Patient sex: M
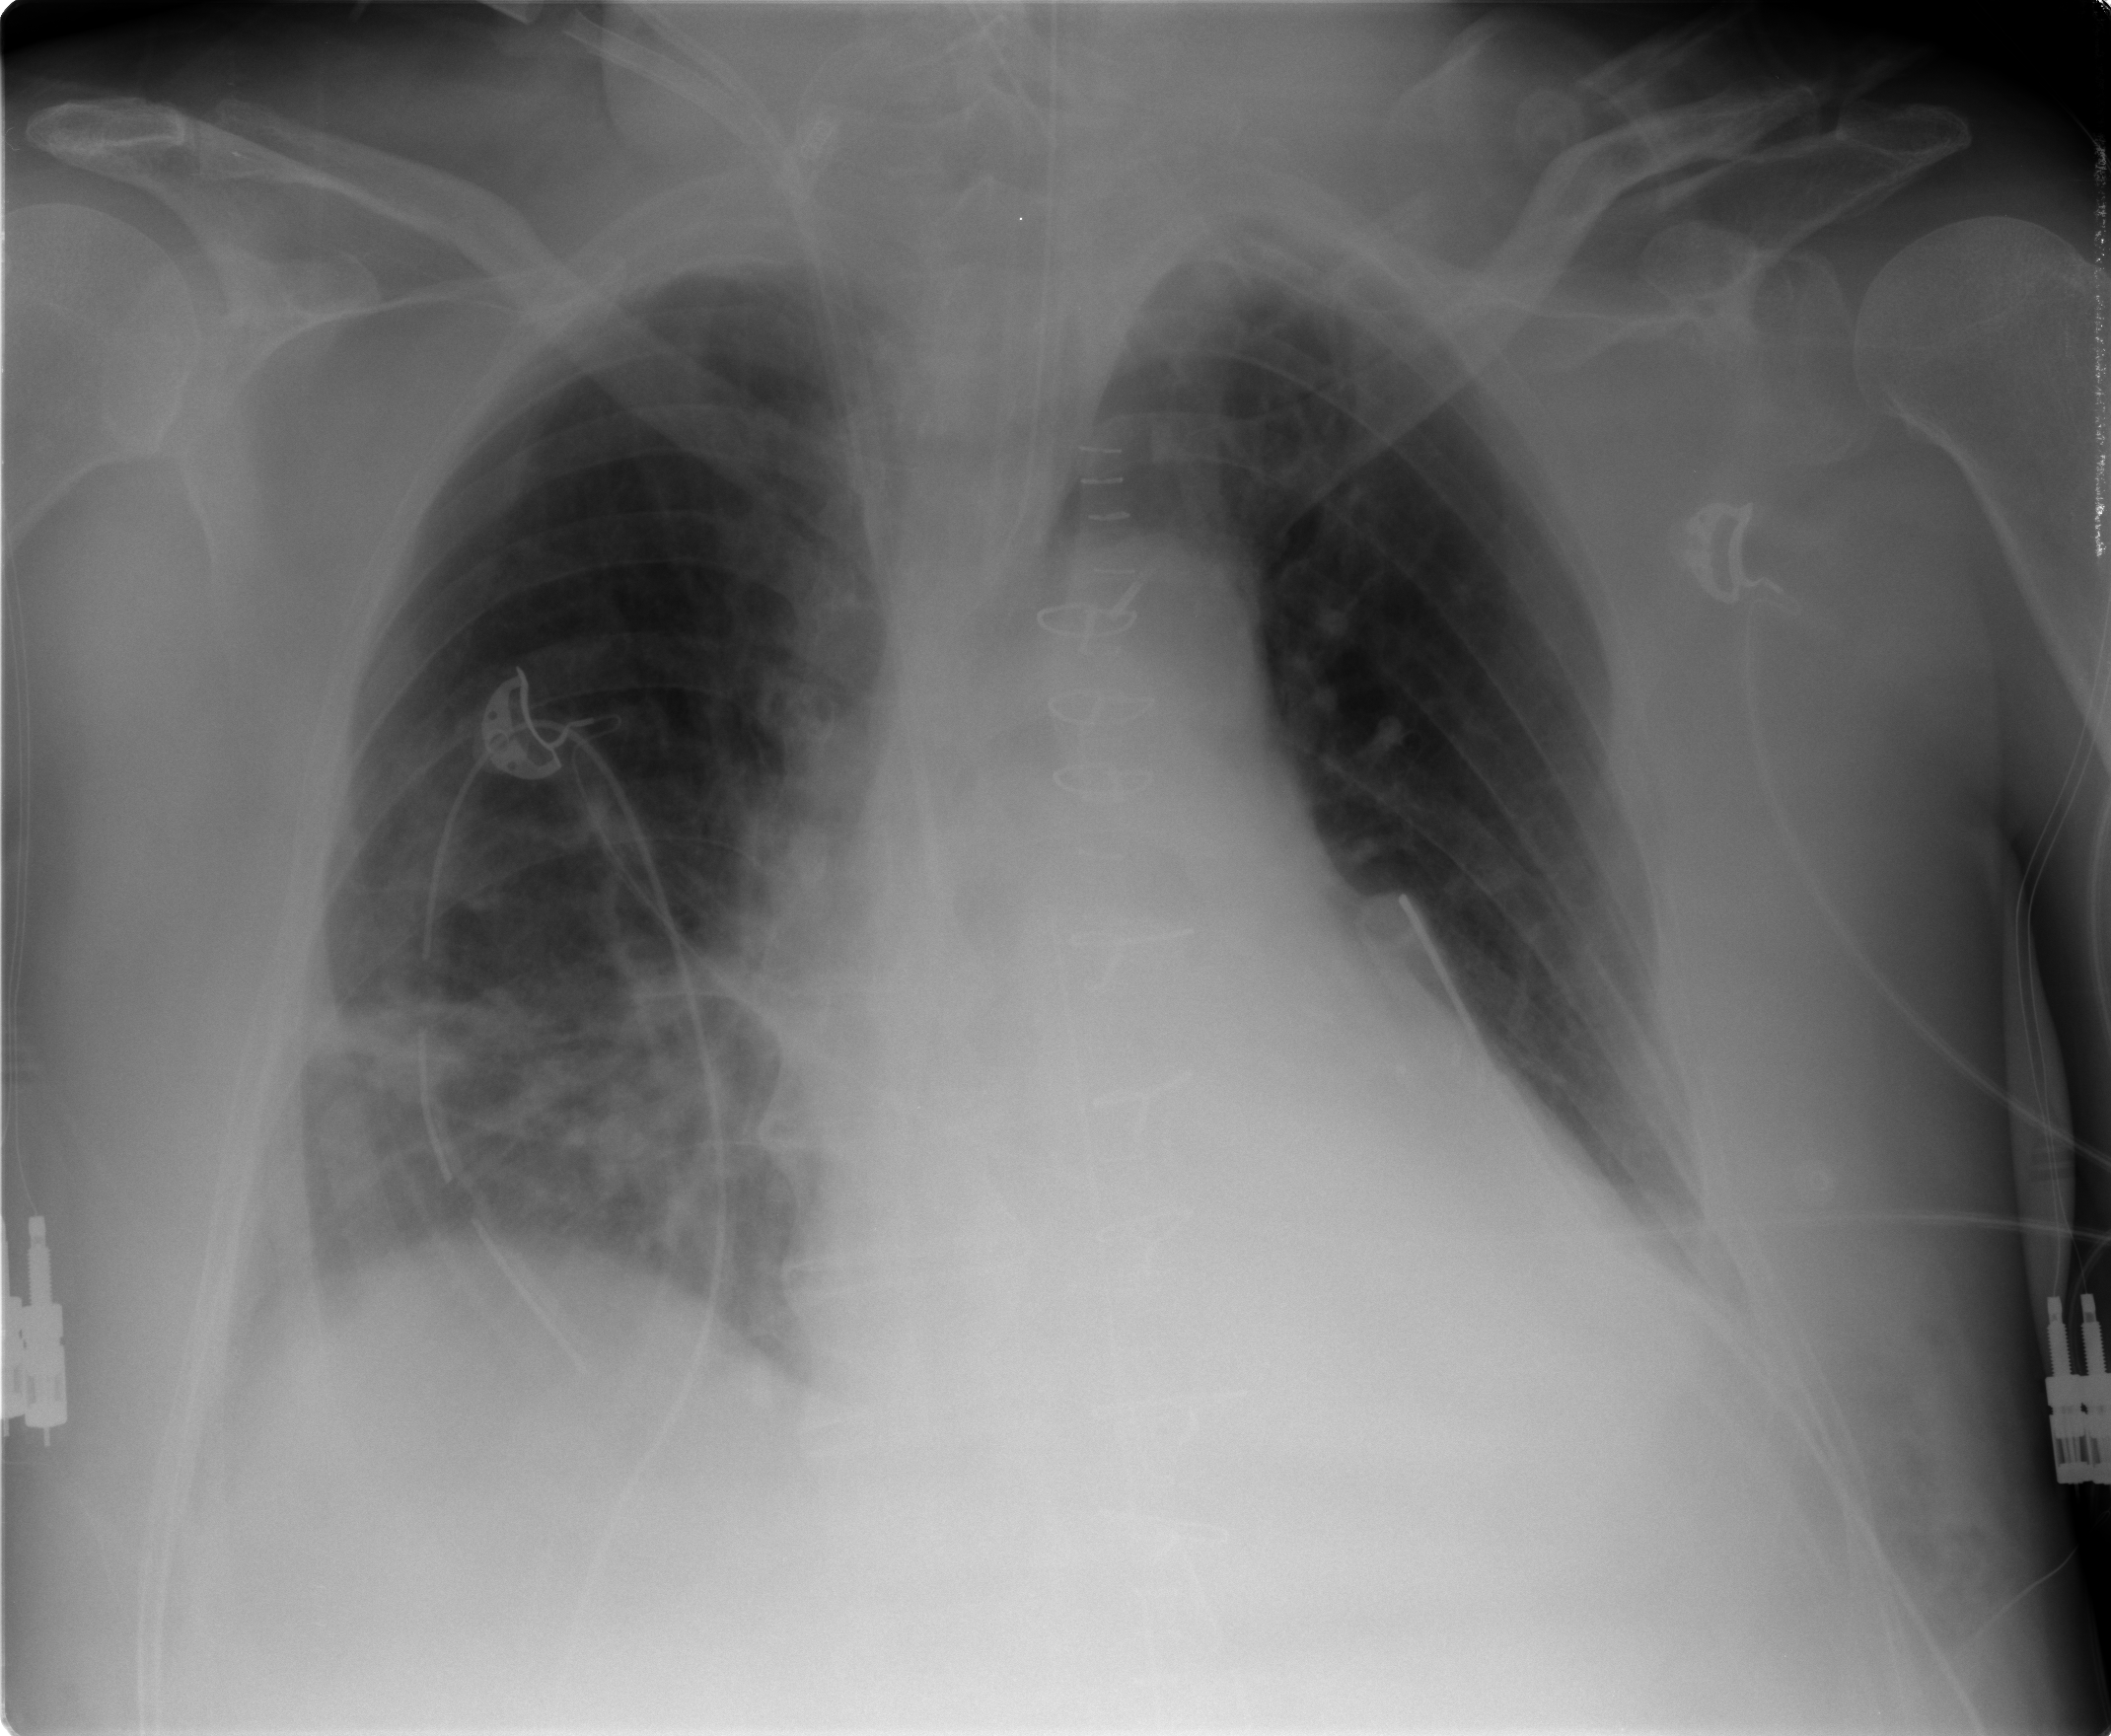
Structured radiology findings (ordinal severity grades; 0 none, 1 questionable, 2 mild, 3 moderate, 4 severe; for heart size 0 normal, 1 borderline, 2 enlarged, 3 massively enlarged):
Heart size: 2
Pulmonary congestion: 2
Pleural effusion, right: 3
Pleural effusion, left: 2
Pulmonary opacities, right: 2
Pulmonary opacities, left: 0
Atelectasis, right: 3
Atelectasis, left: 2